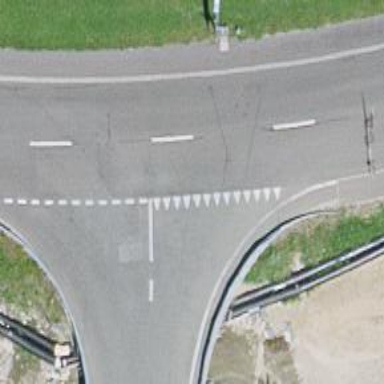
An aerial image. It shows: Tertiary road with asphalt surface.